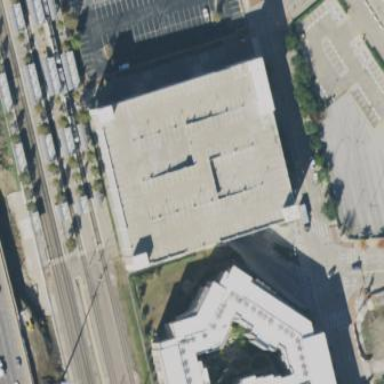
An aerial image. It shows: Parking area with parking building.